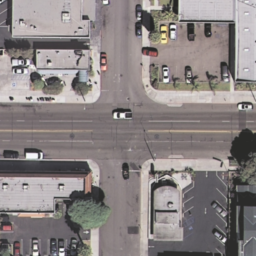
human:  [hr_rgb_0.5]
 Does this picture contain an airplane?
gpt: no

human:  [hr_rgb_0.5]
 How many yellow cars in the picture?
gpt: one

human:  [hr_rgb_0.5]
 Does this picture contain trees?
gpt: yes

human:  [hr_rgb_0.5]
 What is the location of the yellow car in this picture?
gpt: upper right